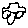
Label: car